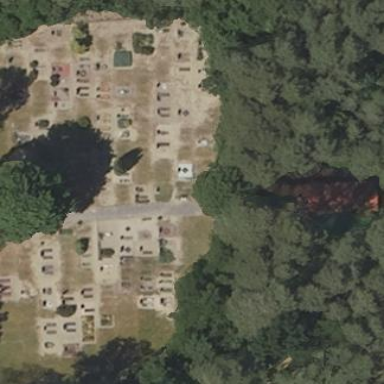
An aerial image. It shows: Cemetery.